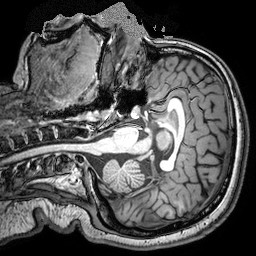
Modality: T1w
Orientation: coronal
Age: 26
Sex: female
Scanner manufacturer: philips
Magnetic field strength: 3 T
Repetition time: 8.24 s
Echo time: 3.797 s